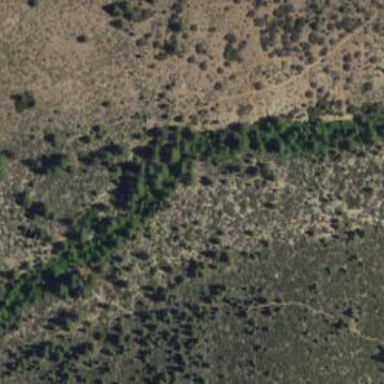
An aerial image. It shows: Evergreen needle-leaved woodland.